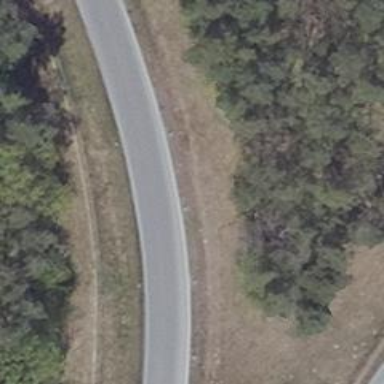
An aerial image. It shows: Trunk link highway with asphalt surface.